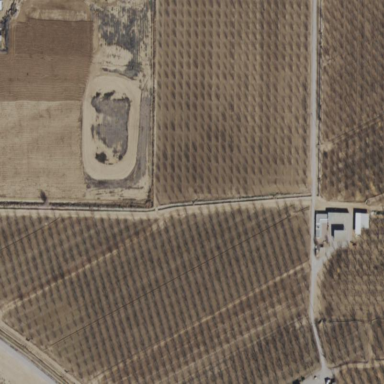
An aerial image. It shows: Orchard.